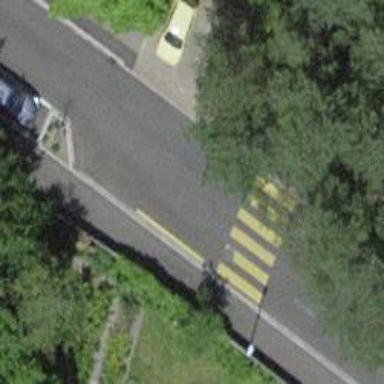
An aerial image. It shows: Uncontrolled zebra crossing with yellow markings on the road.